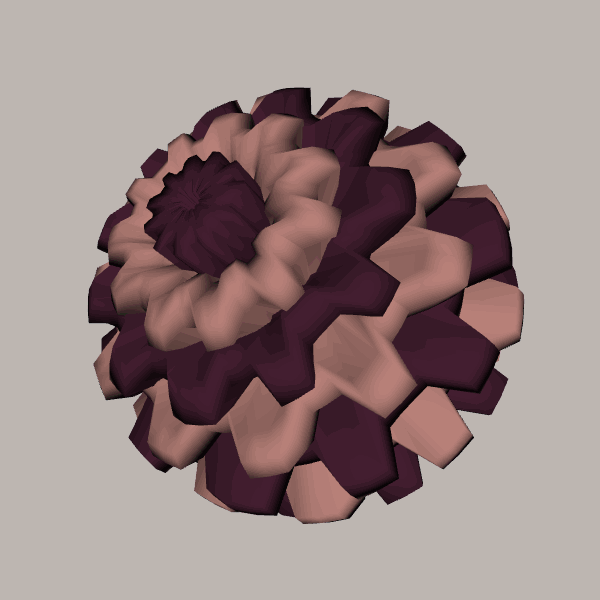
Background: light